Question: I am trying to build a scheduler application for my semestre exam, and I am interogating the database if a teacher has classes in a certain week, certain day and a certain hour. Is there a way to treat Sql Error Codes in Delphi Xe2 using DBExpress? I have a query performing my interogation(I let the users to select the parameters) on SQL Server2008, and here is the issue; If an user lets one parameter field empty, my application shows the message in the image; well this is not a user friendly way of showing error messages, so I tried to handle the exception without any succes: this is my code that i wrote to query SQL Server:
'''
with DataModule1.QueryV1 do
Try
Close;
SQL.Clear; // clear command sql if there is
SQL.Add ('SELECT * FROM OrarC WHERE IDZi =' +
QuotedStr(LlbZiua.KeyValue)+ 'and IDInterval=' + QuotedStr(LlbIntOrar.KeyValue) +
'and IDSala='+ QuotedStr(EdtIDSala.Text)+ EdtSaptamana.Text);
Open;
except
on E:TDBXError do begin
showmessage('Error!');
end;
End;
'''
on E:TDBXError I have also tried E:EDataBaseError and the result is the same; It would be good to handle the error by the SqlErrorCode returned but I don't know how to get that.

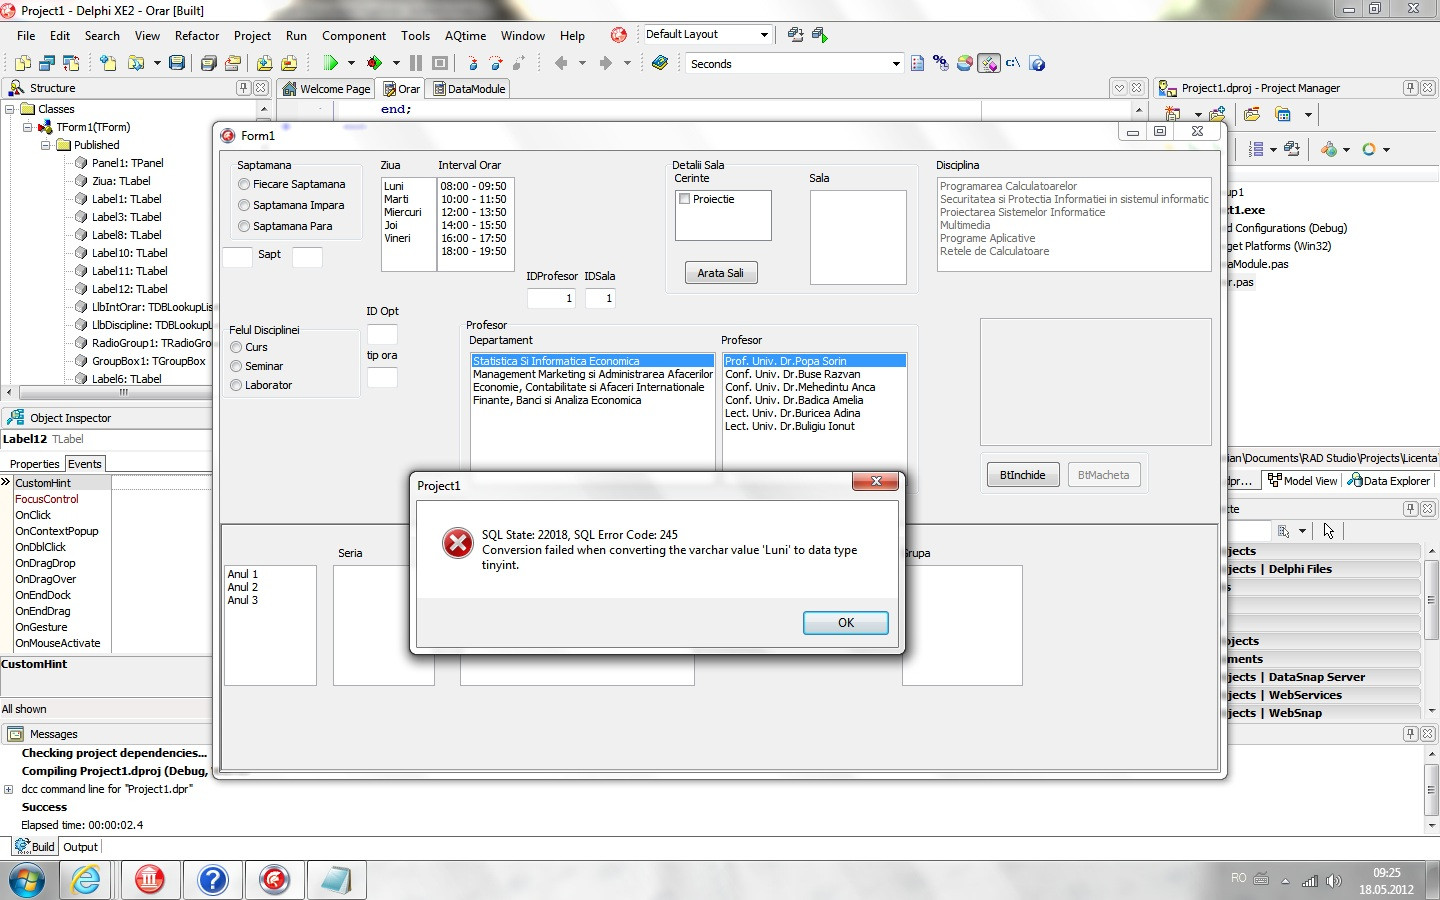
Answer: Run your program under the debugger and observe the actual class of the exception that's raised, or you can get the exception class at runtime with something like:
'''
..
except on E: Exception do
ShowMessage(E.ClassName);
end;
'''
If it is indeed a 'TDBXError' then you could use for example
'''
uses
dbxcommon;
except
on E: TDBxError do begin
if (E.ErrorCode = TDBXErrorCodes.InvalidArgument) then
..
'''
But as far as I can see 245 is not one of 'TDBXErrorCodes', so possibly you've got an other exception. If it's an 'EDatabaseError' there's nothing much to do, since the class does not have an error code field.
Not quite relevant but also see <URL> to be able to manage dbexpress exceptions at a central location.